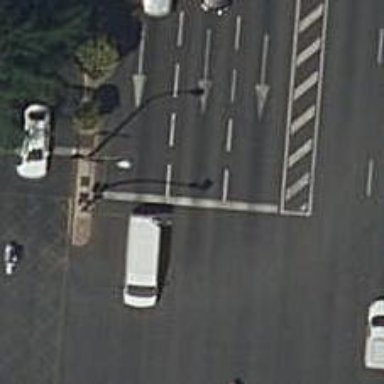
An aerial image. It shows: Road with traffic signals.